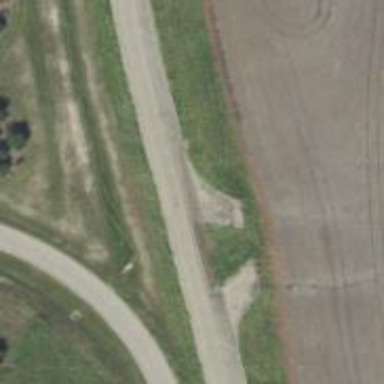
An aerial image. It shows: Secondary link road.